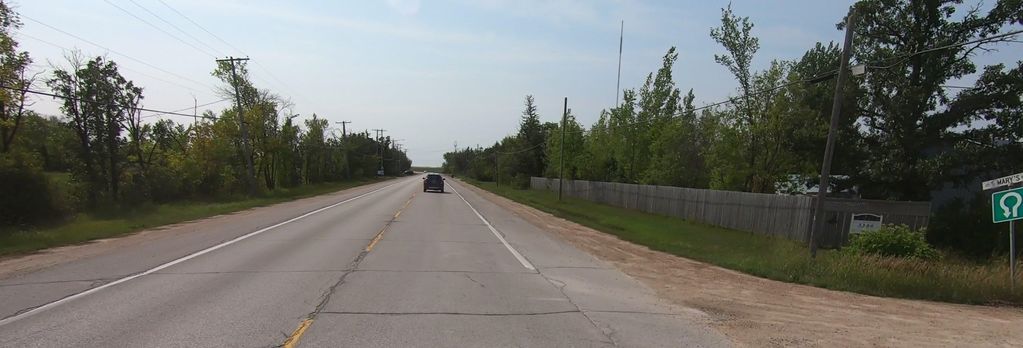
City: winnipeg